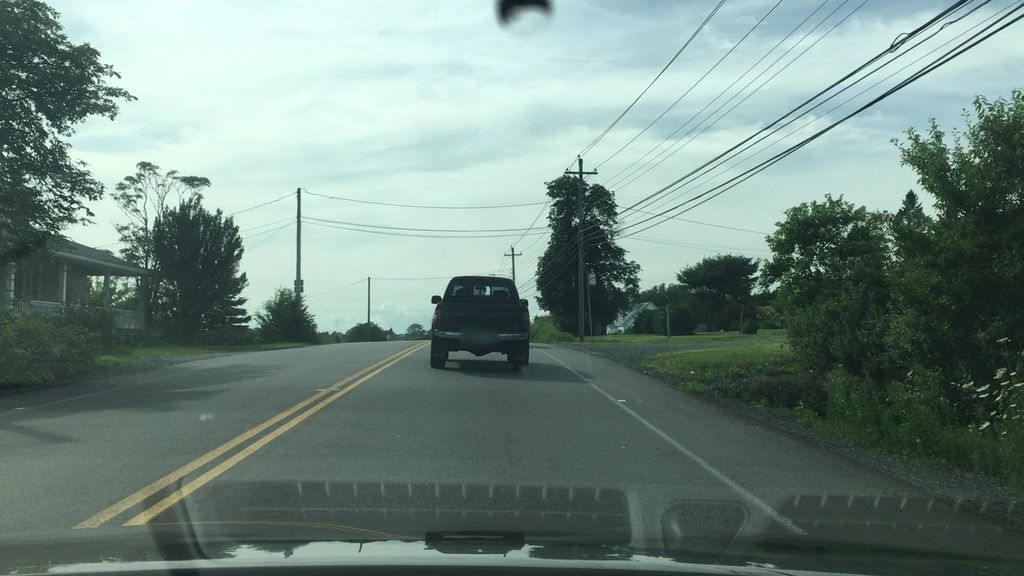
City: halifax